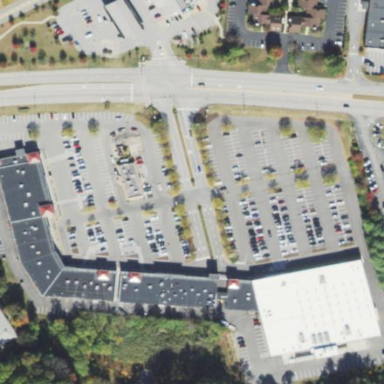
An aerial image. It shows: Retail area.